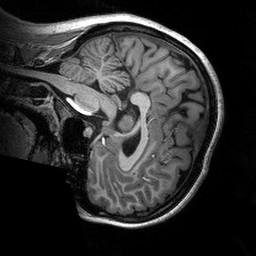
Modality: T1w
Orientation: sagittal
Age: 21
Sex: female
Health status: healthy
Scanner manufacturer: siemens
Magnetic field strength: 3 T
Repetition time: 2.53 s
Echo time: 0.00288 s